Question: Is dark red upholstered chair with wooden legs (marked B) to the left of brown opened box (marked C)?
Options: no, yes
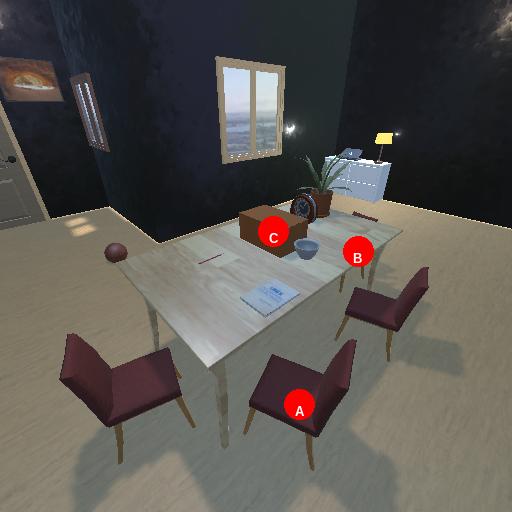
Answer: no